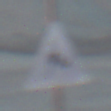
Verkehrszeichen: SeitenwindVonLinks
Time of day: SunriseSunset
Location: Outdoor (Beach)
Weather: PartlyCloudy
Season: NotSpecified
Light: Natural